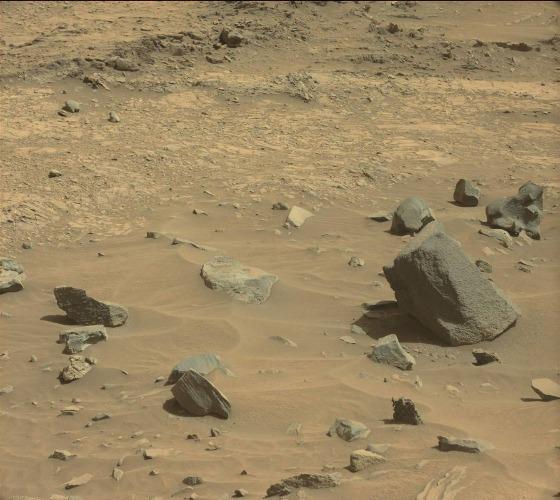
Terrain classes present: Bedrock, Gravel / Sand / Soil, Rock, Shadow